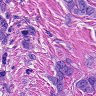
Metastatic tissue present: yes